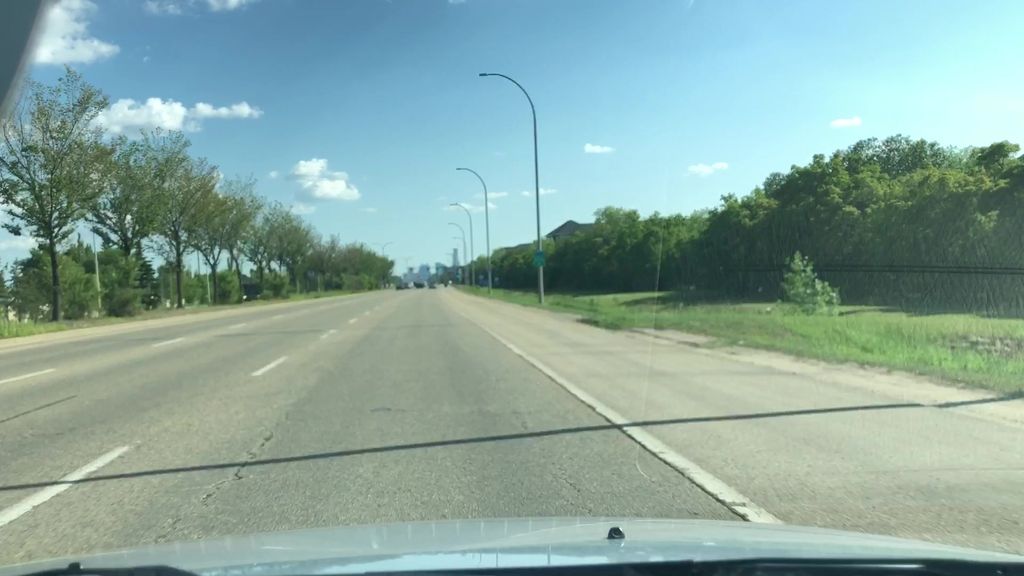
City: edmonton